Question: I have a data that looks like <URL>
'''
ensg mirna_hgc time value perc id
ENSG00000211521 MIR665 x 89 2.07612456747405 1
ENSG00000207787 MIR98 x 73 1.73010380622837 2
...
ENSG00000207827 MIR30A y 99 21.4532871972318 288
ENSG00000207757 MIR93 y 94 1.73010380622837 289
'''
What I'm trying to do is to create a facet plot with label on top of it.
The label can be easily called from the 'perc' column.
Using this code:
'''
dat.m <- read.delim("http://dpaste.com/<PHONE>/plain/",header=TRUE,sep=" ")
qplot(value, data=dat.m,facets=time~.,binwidth=1,main="")+
xlab("Value")+ ylab("Count")+
theme(legend.position="none")+
stat_bin(aes(value,label=sprintf("%.01f",perc)),geom="text")
'''
But it gave me this error:
'''
Error: geom_text requires the following missing aesthetics: label
'''
What I'm trying to do is to generate this plot:

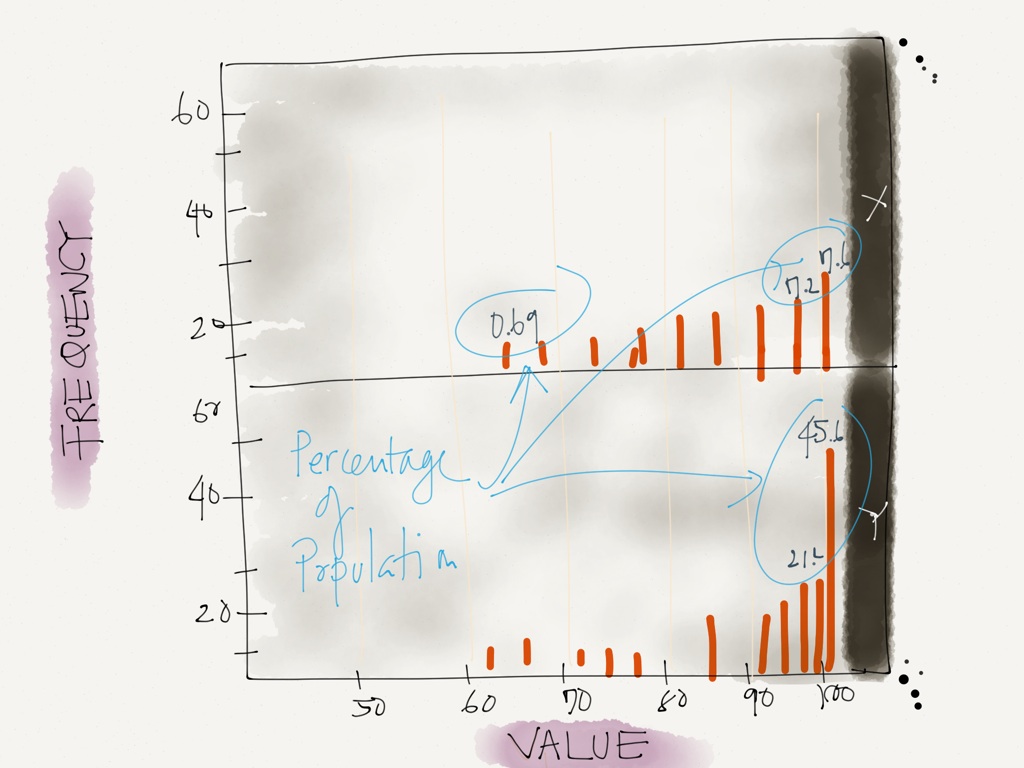
Answer: Your issue arises in part
- because you are using 'qplot' (which makes things more confusing than you need).- You have set 'binwidth = 2' which means each histogram bar is based (possibly) on 2 values of value. Your 1-to-1 mapping of perc to value is now 2 -to -1 mapping of perc to the binned values
Using 'plyr' to continue the hadleyesque implementation we can aggregated before we plot
'''
library(plyr)
agg.data <- ddply(dat.m, .(value,time), summarize, p = unique(perc), n = length(perc))
ggplot(agg.data, aes(x= value)) +
geom_bar(aes(y = n),stat='identity') +
facet_grid(time~.) +
geom_text(aes(y=n, label = sprintf('%.01f',p)),vjust=-1,size=3)
'''

If you want to use 'geom_histogram' and display the proportions associated with each bar, this can be done quite easily, but you will need to use the values created by 'stat_bin' (namely '..density..', which is proportion allocated to each bar)
'''
ggplot(dat.m, aes(x= value)) +
geom_histogram(binwidth=2) +
facet_grid(time~.) +
stat_bin(aes(y = ..count.., label = sprintf('%.01f', 100 * ..density..)),
binwidth=2,geom='text',vjust = -1)
'''

and to replace the '0.0' with no labels use 'ifelse' (with some definition trickery to avoid replicating the test.
'''
ggplot(dat.m, aes(x= value)) +
geom_histogram(binwidth=2) + facet_grid(time~.) +
stat_bin(aes(y = ..count..,
label = ifelse(test = (xxx <- sprintf('%.01f', 100 * ..density..))=='0.0','',xxx)),
binwidth=2,geom='text',vjust = -0.7)
'''

And note that you could get the same thing using 'qplot' using
'''
qplot(value, data=dat.m,facets=time~.,binwidth=2,main="")+
xlab("Value")+ ylab("Count")+
theme(legend.position="none")+
stat_bin(aes(value,label=ifelse(test = (xxx <-
sprintf("%.01f",..density..*100))=='0.0','',xxx)),geom="text",binwidth=2,vjust = -0.7)
'''